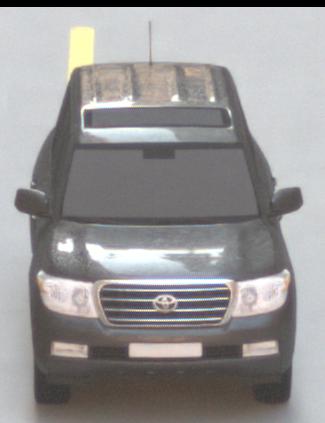
Make: Toyota
Model: Land Cruiser V8 4.7
Detailed model: Land Cruiser V8 (J20)
Model produced from: 2008/03
Model produced until: 2009/11
Doors: 5
Color: gray
Road condition: dry road
Daytime: morning or afternoon
Contrast: medium contrast